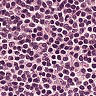
Metastatic tissue present: no